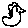
Label: bird